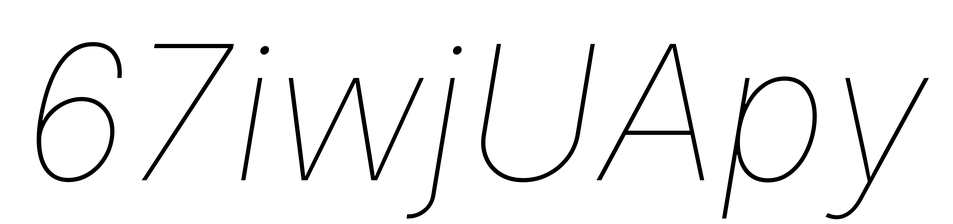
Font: Inter-Italic_Thin_Italic